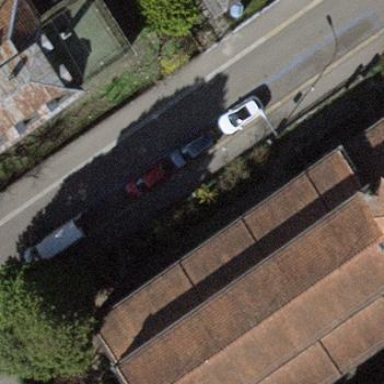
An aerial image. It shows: Building with gabled roof.